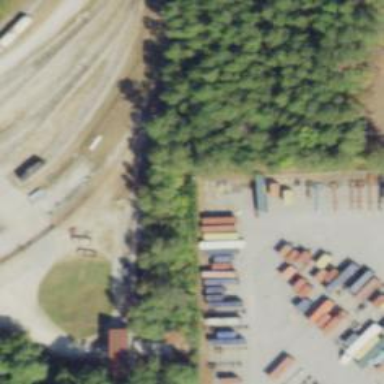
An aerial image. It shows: Rail spur service.